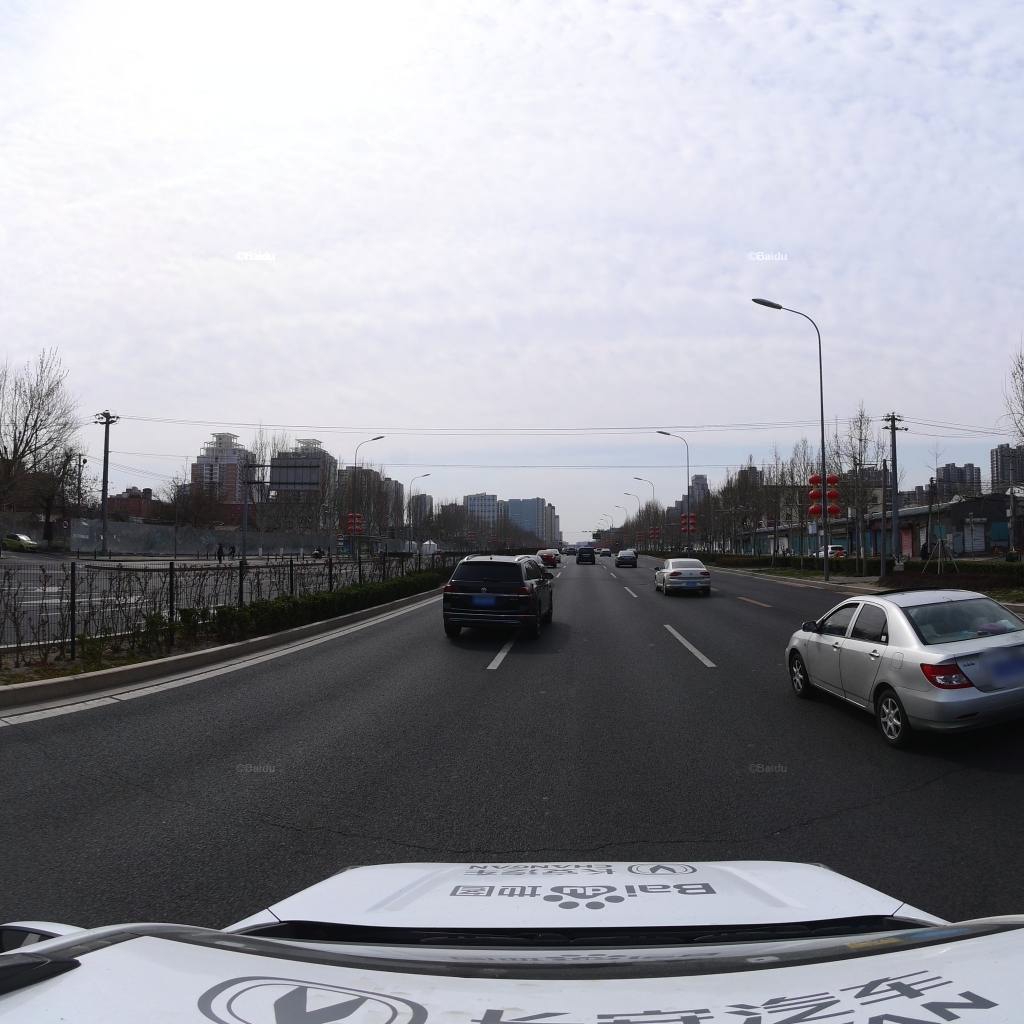
Region: Fengtai
Road damage annotations: transverse crack